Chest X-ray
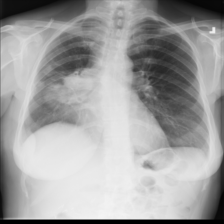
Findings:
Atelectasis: negative
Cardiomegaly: negative
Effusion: negative
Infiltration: negative
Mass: positive
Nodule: negative
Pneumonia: negative
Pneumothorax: negative
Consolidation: negative
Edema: negative
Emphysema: negative
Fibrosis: negative
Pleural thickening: negative
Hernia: negative